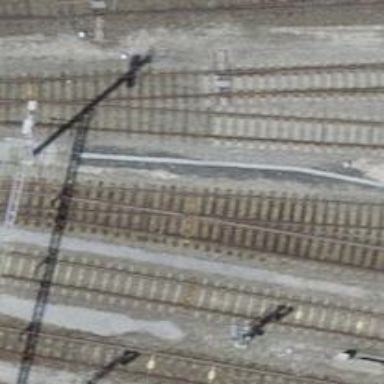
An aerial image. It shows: Single-track electrified railway siding with contact lines. The voltage for this railway line is 3000 to 15000 volts.